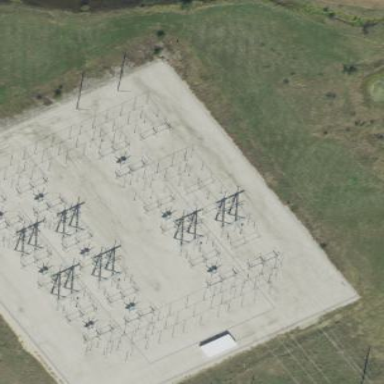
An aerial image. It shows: Outdoor power substation enclosed by fence. The substation operates at the transmission level.